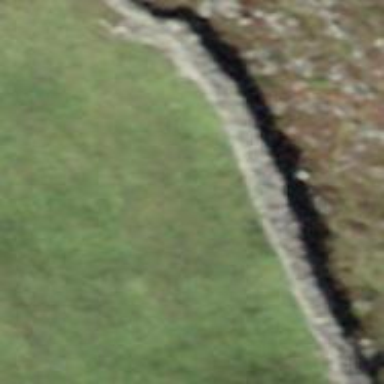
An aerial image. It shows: Wall barrier.